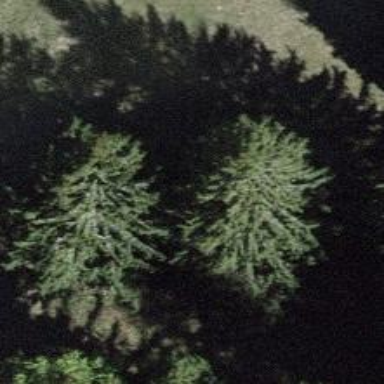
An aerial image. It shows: Evergreen tree with needle-leaved leaves.